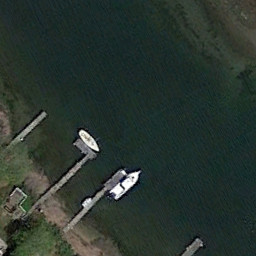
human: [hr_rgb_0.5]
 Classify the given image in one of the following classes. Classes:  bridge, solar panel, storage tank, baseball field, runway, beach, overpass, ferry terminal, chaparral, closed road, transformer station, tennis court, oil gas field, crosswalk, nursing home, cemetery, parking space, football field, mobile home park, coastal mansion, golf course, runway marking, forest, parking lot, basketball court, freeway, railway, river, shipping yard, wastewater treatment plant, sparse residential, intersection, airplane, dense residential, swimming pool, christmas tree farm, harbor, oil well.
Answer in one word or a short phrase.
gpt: ferry terminal